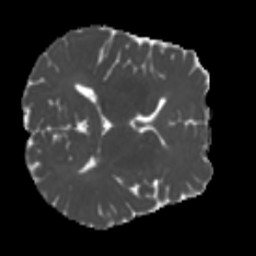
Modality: MD
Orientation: axial
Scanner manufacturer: siemens
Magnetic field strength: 3 T
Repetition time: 4 s
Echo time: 0.0594 s